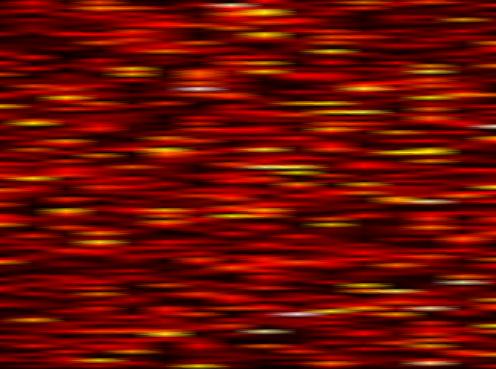
Label: OFDM